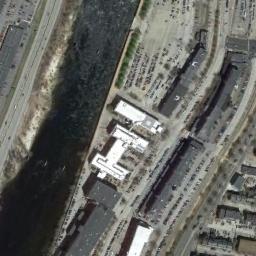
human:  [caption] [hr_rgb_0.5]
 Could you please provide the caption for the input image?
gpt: A commercial area with some buildings is surrounded by roads while a grove of trees and some parking lots are next to the commercial area .

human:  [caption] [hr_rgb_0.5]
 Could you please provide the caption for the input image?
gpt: There are several white buildings .

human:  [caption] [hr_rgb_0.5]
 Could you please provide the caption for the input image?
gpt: In a business district there are several tall buildings of different shapes and several roads with many cars  There are many cars in the open space beside the road .

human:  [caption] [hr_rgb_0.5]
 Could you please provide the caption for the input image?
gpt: The commercial area is next to a river .

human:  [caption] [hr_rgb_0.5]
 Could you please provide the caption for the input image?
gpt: There are some black buildings and a white buildings on a commercial area .